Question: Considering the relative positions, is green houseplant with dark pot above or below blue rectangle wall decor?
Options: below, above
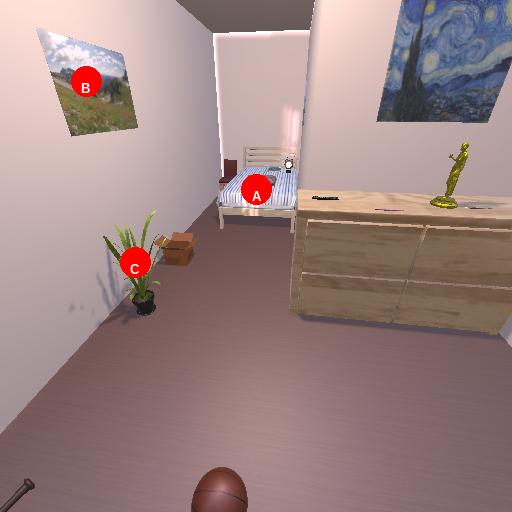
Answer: below